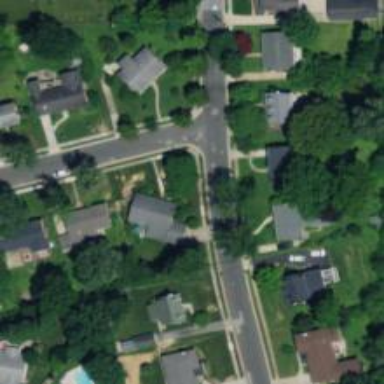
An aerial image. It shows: Residential road with asphalt surface and separate sidewalk.